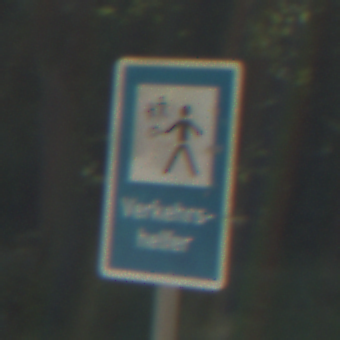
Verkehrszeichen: Verkehrshelfer
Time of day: Midday
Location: Outdoor (RoadRail)
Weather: Clear
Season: NotSpecified
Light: Natural